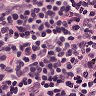
Metastatic tissue present: no